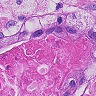
Metastatic tissue present: yes